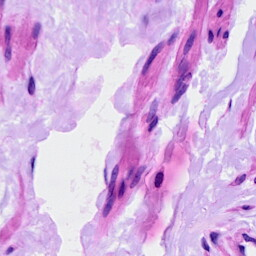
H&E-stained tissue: Ovarian